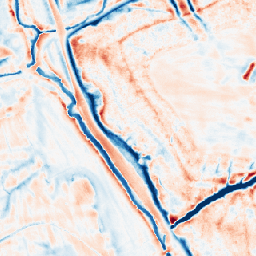
Category: edge_preserving
Decomposition family: bilateral
Decomposition parameters: d: 21
sigma_color: 25
sigma_space: 100
Upsampling method: nearest
Upsampling parameters: scale: 8
Upsampling scale: 8